Field crop: maize
Growth stage: 2
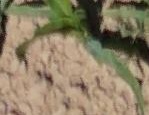
Species: maize